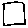
Label: square